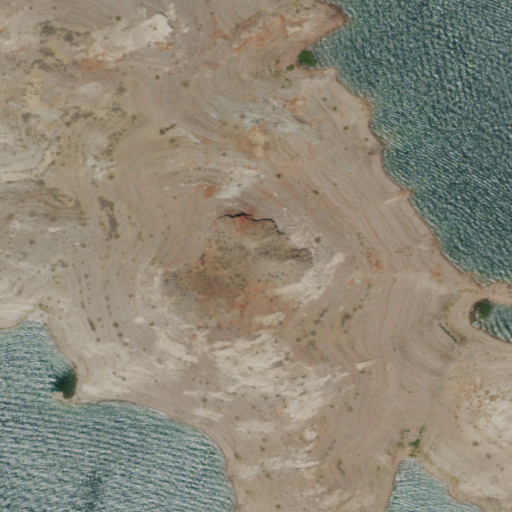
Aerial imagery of island in Nevada named Middle Boulder Island containing grassland, shrub, and open water